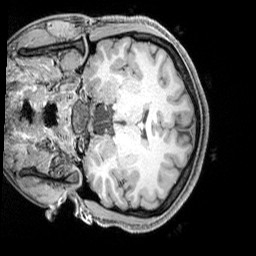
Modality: T1w
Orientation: coronal
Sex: female
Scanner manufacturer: siemens
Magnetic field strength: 3 T
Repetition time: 2.3 s
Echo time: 0.00226 s